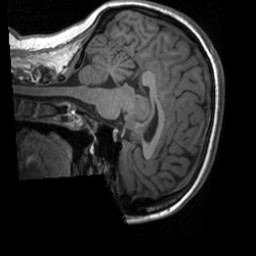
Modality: T1w
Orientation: sagittal
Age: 22
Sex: female
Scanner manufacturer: siemens
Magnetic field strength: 3 T
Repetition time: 1.9 s
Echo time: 0.00226 s